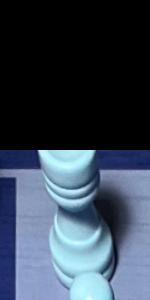
Label: Rook_White